Interaction volume radius: 10 \u00c5
Interaction volume height: 15 \u00c5
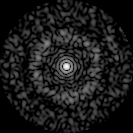
Disorder parameter: 0.8423